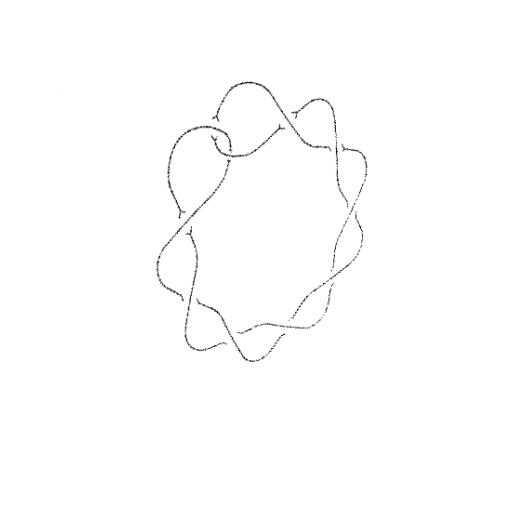
Crossing number: 10